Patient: sex F, age 56
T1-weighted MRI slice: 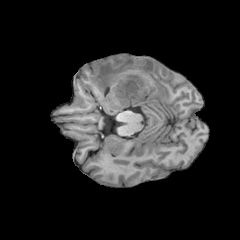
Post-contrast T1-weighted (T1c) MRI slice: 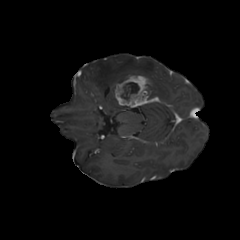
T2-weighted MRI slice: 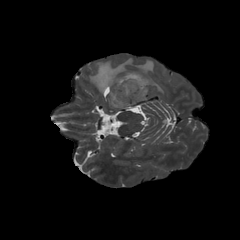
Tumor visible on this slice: yes
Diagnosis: Glioblastoma, IDH-wildtype
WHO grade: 4